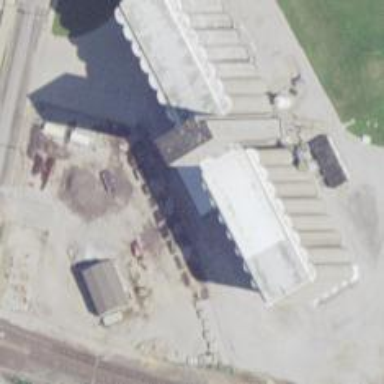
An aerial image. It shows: Silo building.